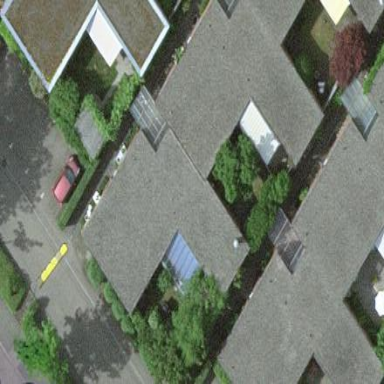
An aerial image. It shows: Terrace building.